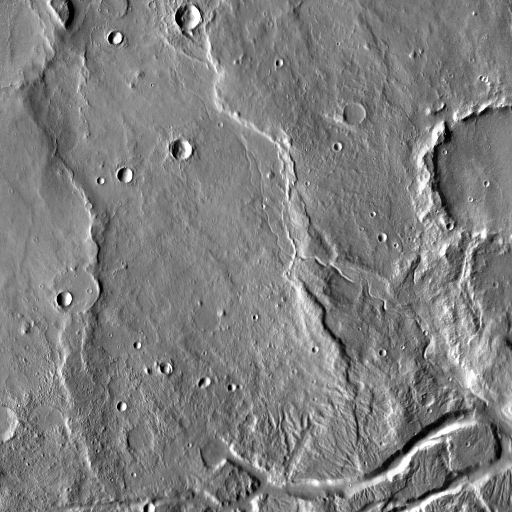
Crater classes present: Background, Other, Layered, Buried